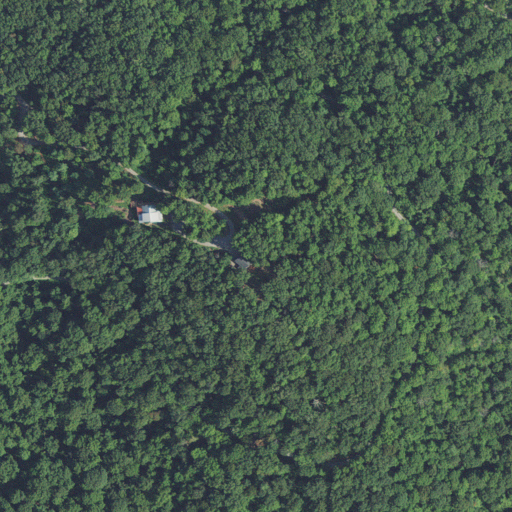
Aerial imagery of mountain in North Carolina named Pigeon Mountain containing deciduous forest, open development, and low intensity development